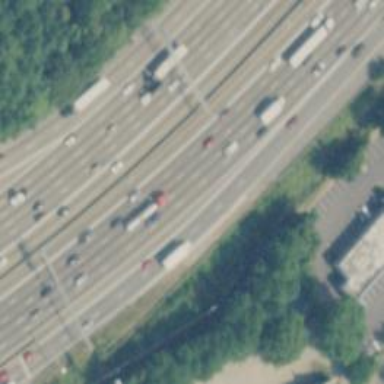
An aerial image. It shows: Asphalt motorway.